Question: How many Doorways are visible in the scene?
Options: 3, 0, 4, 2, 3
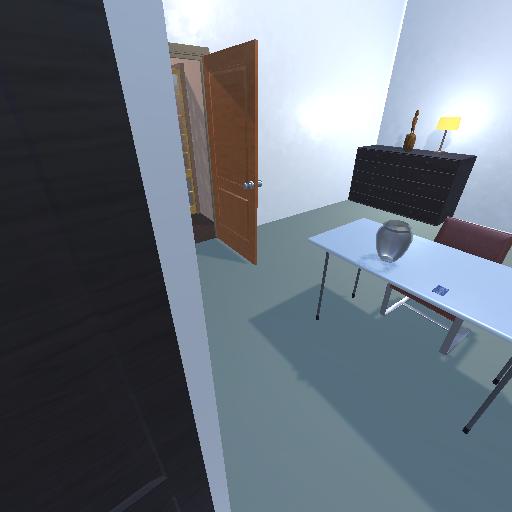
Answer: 3